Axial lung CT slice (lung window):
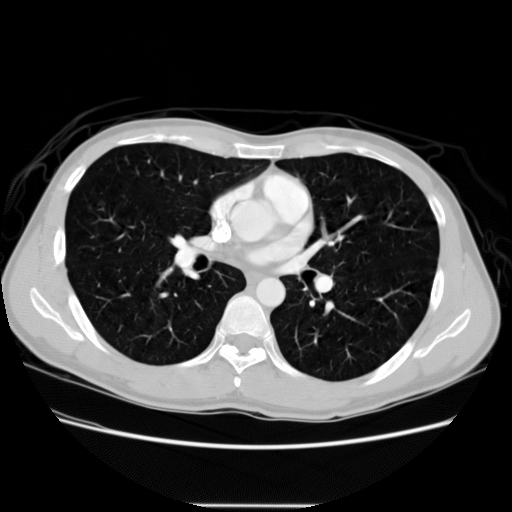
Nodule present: no